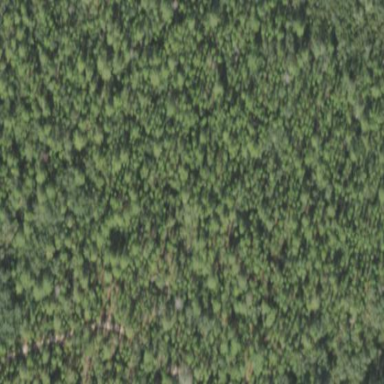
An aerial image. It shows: Forest dominated by needle-leaved trees.